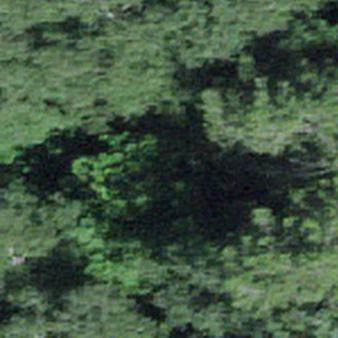
Label: other